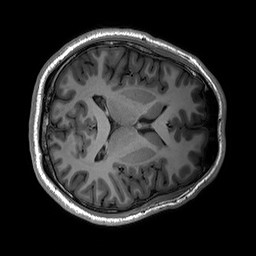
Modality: T1w
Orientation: axial
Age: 22
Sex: male
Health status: healthy
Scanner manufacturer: siemens
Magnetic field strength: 3 T
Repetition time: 2.3 s
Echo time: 0.00236 s